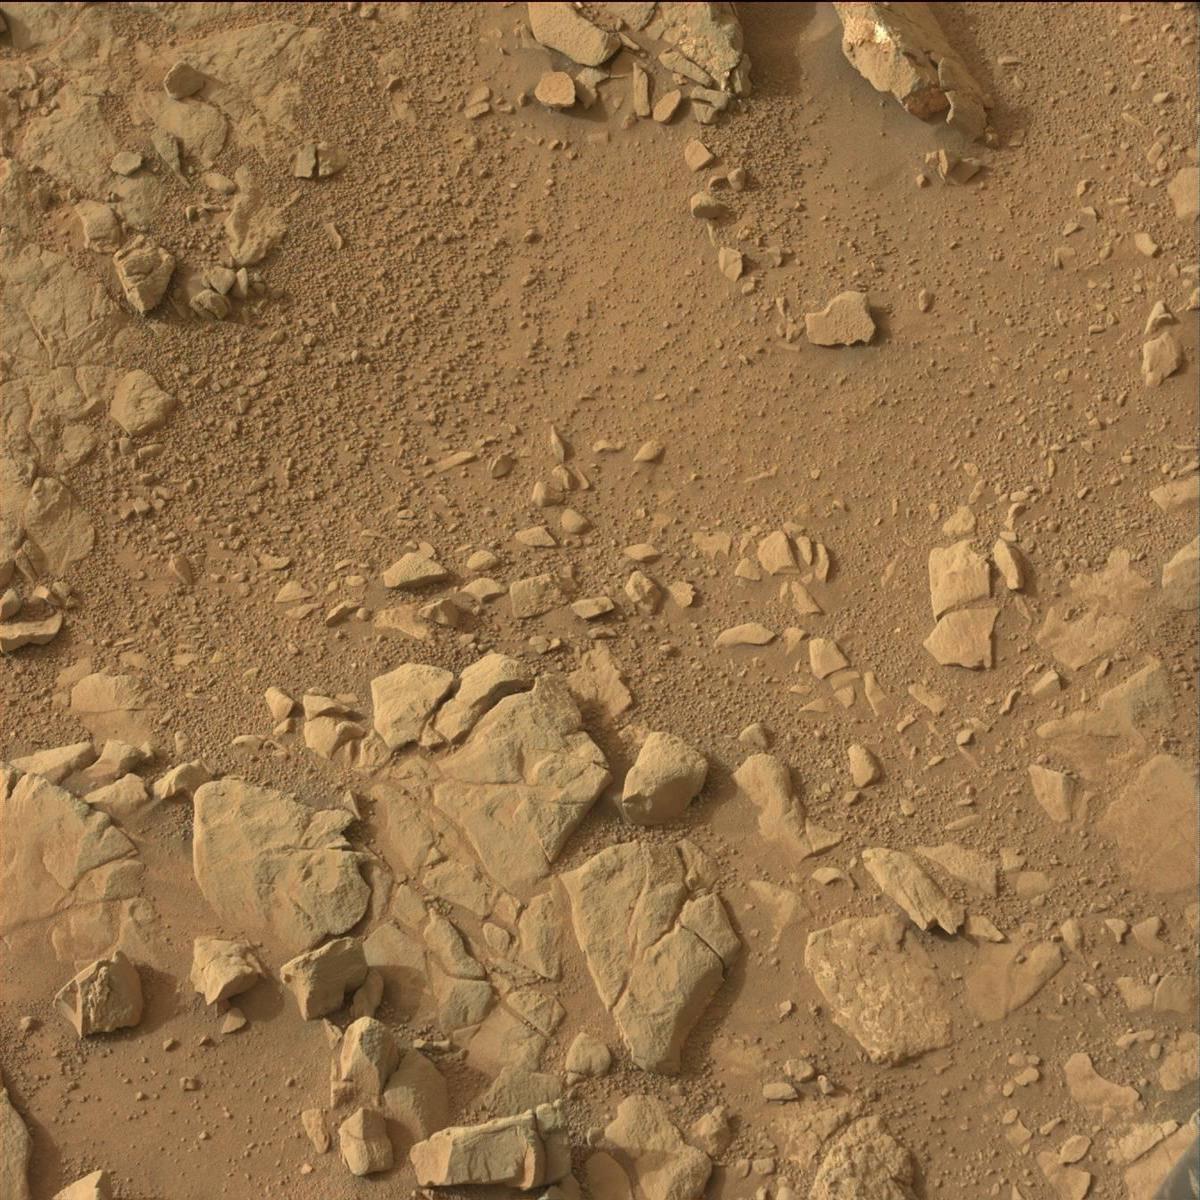
Terrain classes present: Bedrock, Rock, Rover, Sand / Soil